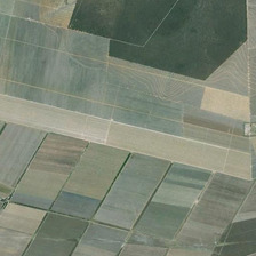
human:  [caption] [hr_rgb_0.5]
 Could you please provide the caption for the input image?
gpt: farmland crops is not the same .

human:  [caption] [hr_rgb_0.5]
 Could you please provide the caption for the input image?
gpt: Large number of farmland rectangles.

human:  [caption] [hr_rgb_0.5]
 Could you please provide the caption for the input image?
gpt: Most of them are rectangular farmland.

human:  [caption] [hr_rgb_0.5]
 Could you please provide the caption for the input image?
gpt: rectangle of agricultural land in most cases.

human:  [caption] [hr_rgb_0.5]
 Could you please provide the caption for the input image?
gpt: Most of the land is rectangular.